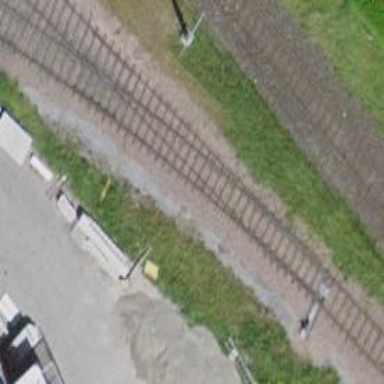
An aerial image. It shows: Railway switch.